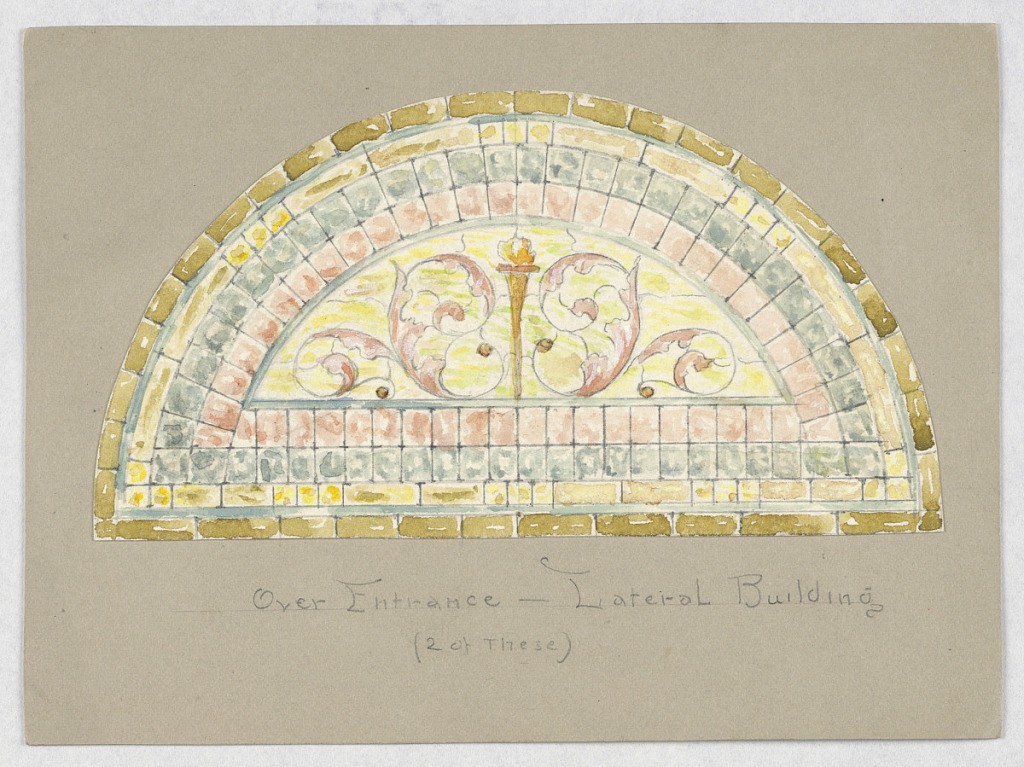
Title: Design for Stained Glass Window: Over Main Entrance - Lateral Building, Carnegie Hall, New York, NY
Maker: Alice Cordelia Morse, American, 1863–1961
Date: late 19th century
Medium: Brush and wash, gouache, graphite on paper mounted on tan illustration board
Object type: Drawing
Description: Lunette filled with tiles of different colors; interior a torch flanked by pink C-curves.